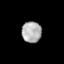
Tissue: lung
Cell type: Others
Senescence score: 0.2351
Nuclear area (px): 408
Mean DAPI intensity: 173.297